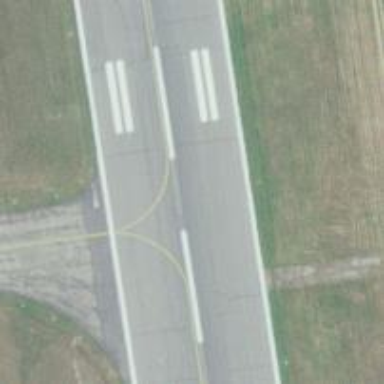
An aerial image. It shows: Image of taxiway at airport.